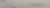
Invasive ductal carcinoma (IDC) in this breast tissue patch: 0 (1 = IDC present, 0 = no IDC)